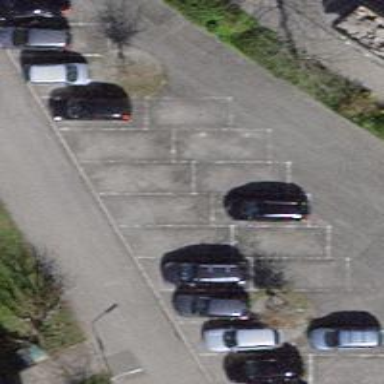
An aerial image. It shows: Parking area with surface.